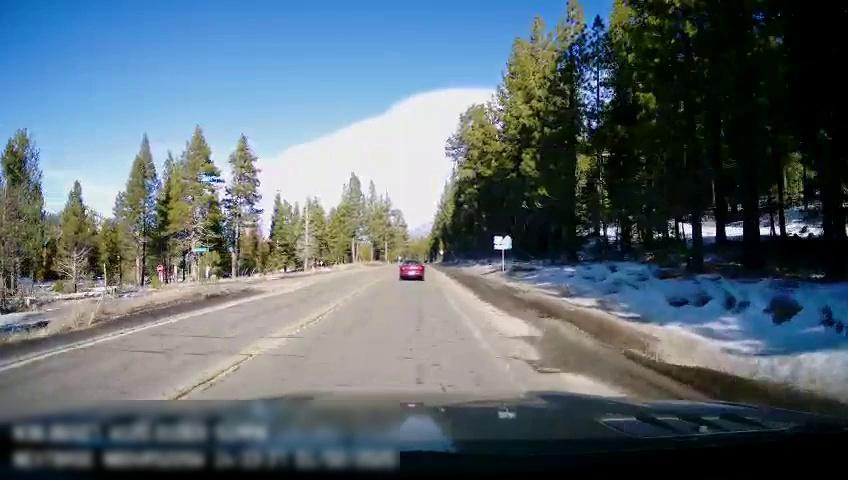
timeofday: Day
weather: Sunny
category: Drivable Space
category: Vehicles | Car
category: Lanes | Current Lane
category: Lanes | Opposite Lane